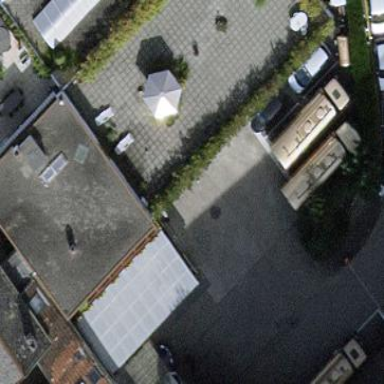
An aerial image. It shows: View of roof of building.